Question: I'm trying to set up transactional replication between linked ms sql servers. The publication data is running in SQL v 11.0 and I'm trying set up the subscriber on a new server running sql V12.0. Using the wizard but I'm getting an error that the subscription is not a high enough version. This doesn't make sense. Does anyone have any ideas? Publisher is MTSQL02 and Subscriber is MTSQL04

Thanks Chris
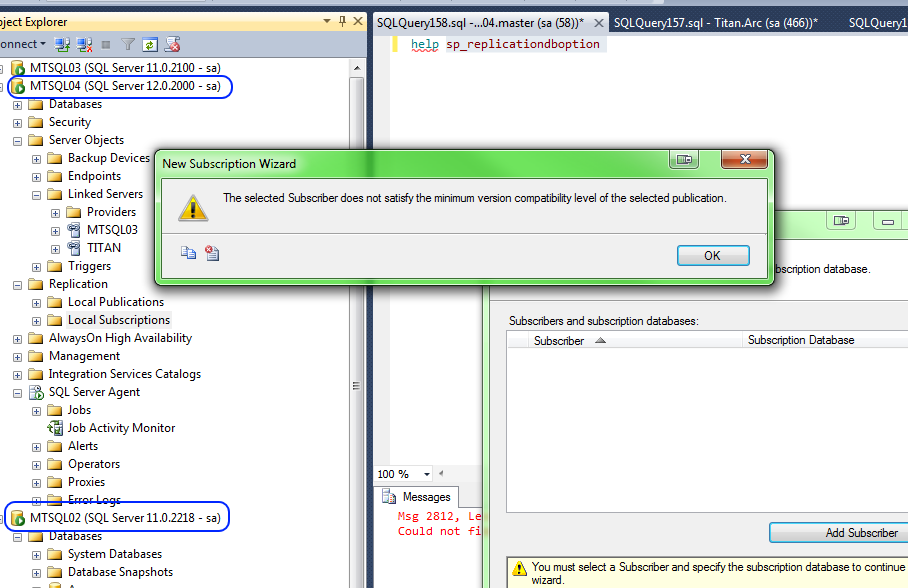
Answer: Use SQL server managament studio 2012
"C:\Program Files (x86)\Microsoft SQL ServerH\Tools\Binn\ManagementStudio\Ssms.exe"